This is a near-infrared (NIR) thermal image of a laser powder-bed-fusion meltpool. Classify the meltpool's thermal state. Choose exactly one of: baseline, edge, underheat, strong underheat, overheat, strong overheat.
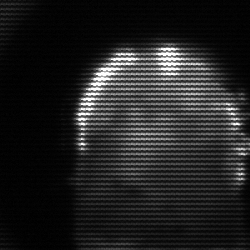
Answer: baseline